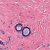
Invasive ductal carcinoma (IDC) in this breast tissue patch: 0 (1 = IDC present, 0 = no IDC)